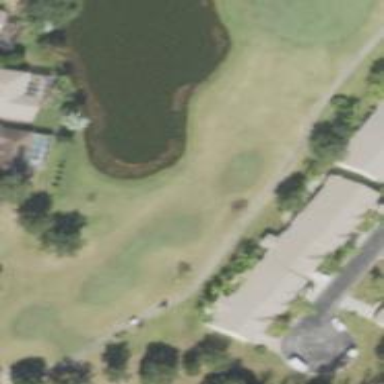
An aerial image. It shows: Grassy area designated as golf tee.